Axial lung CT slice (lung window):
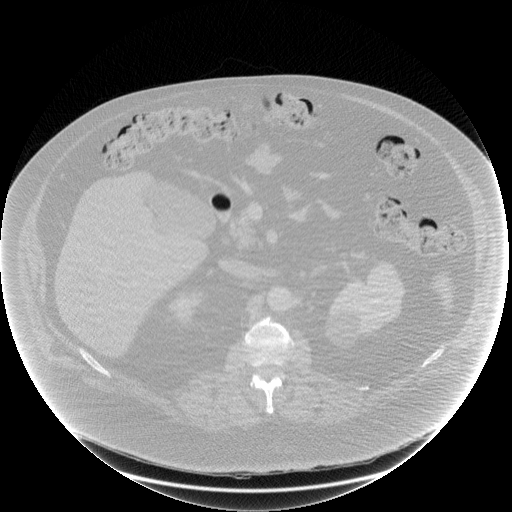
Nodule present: no